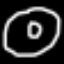
Label: donut